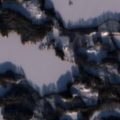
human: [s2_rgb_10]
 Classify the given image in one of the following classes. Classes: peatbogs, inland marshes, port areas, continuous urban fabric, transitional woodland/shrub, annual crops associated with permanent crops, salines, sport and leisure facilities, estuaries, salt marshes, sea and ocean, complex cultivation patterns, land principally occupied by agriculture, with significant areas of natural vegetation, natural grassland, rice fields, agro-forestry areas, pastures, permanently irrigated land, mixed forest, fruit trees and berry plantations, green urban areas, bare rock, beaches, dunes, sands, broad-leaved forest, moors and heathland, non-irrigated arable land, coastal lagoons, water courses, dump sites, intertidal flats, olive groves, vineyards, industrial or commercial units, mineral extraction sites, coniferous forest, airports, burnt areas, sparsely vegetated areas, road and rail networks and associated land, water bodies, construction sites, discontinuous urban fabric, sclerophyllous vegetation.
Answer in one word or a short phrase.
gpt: coniferous forest, mixed forest, transitional woodland/shrub, water bodies